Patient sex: M
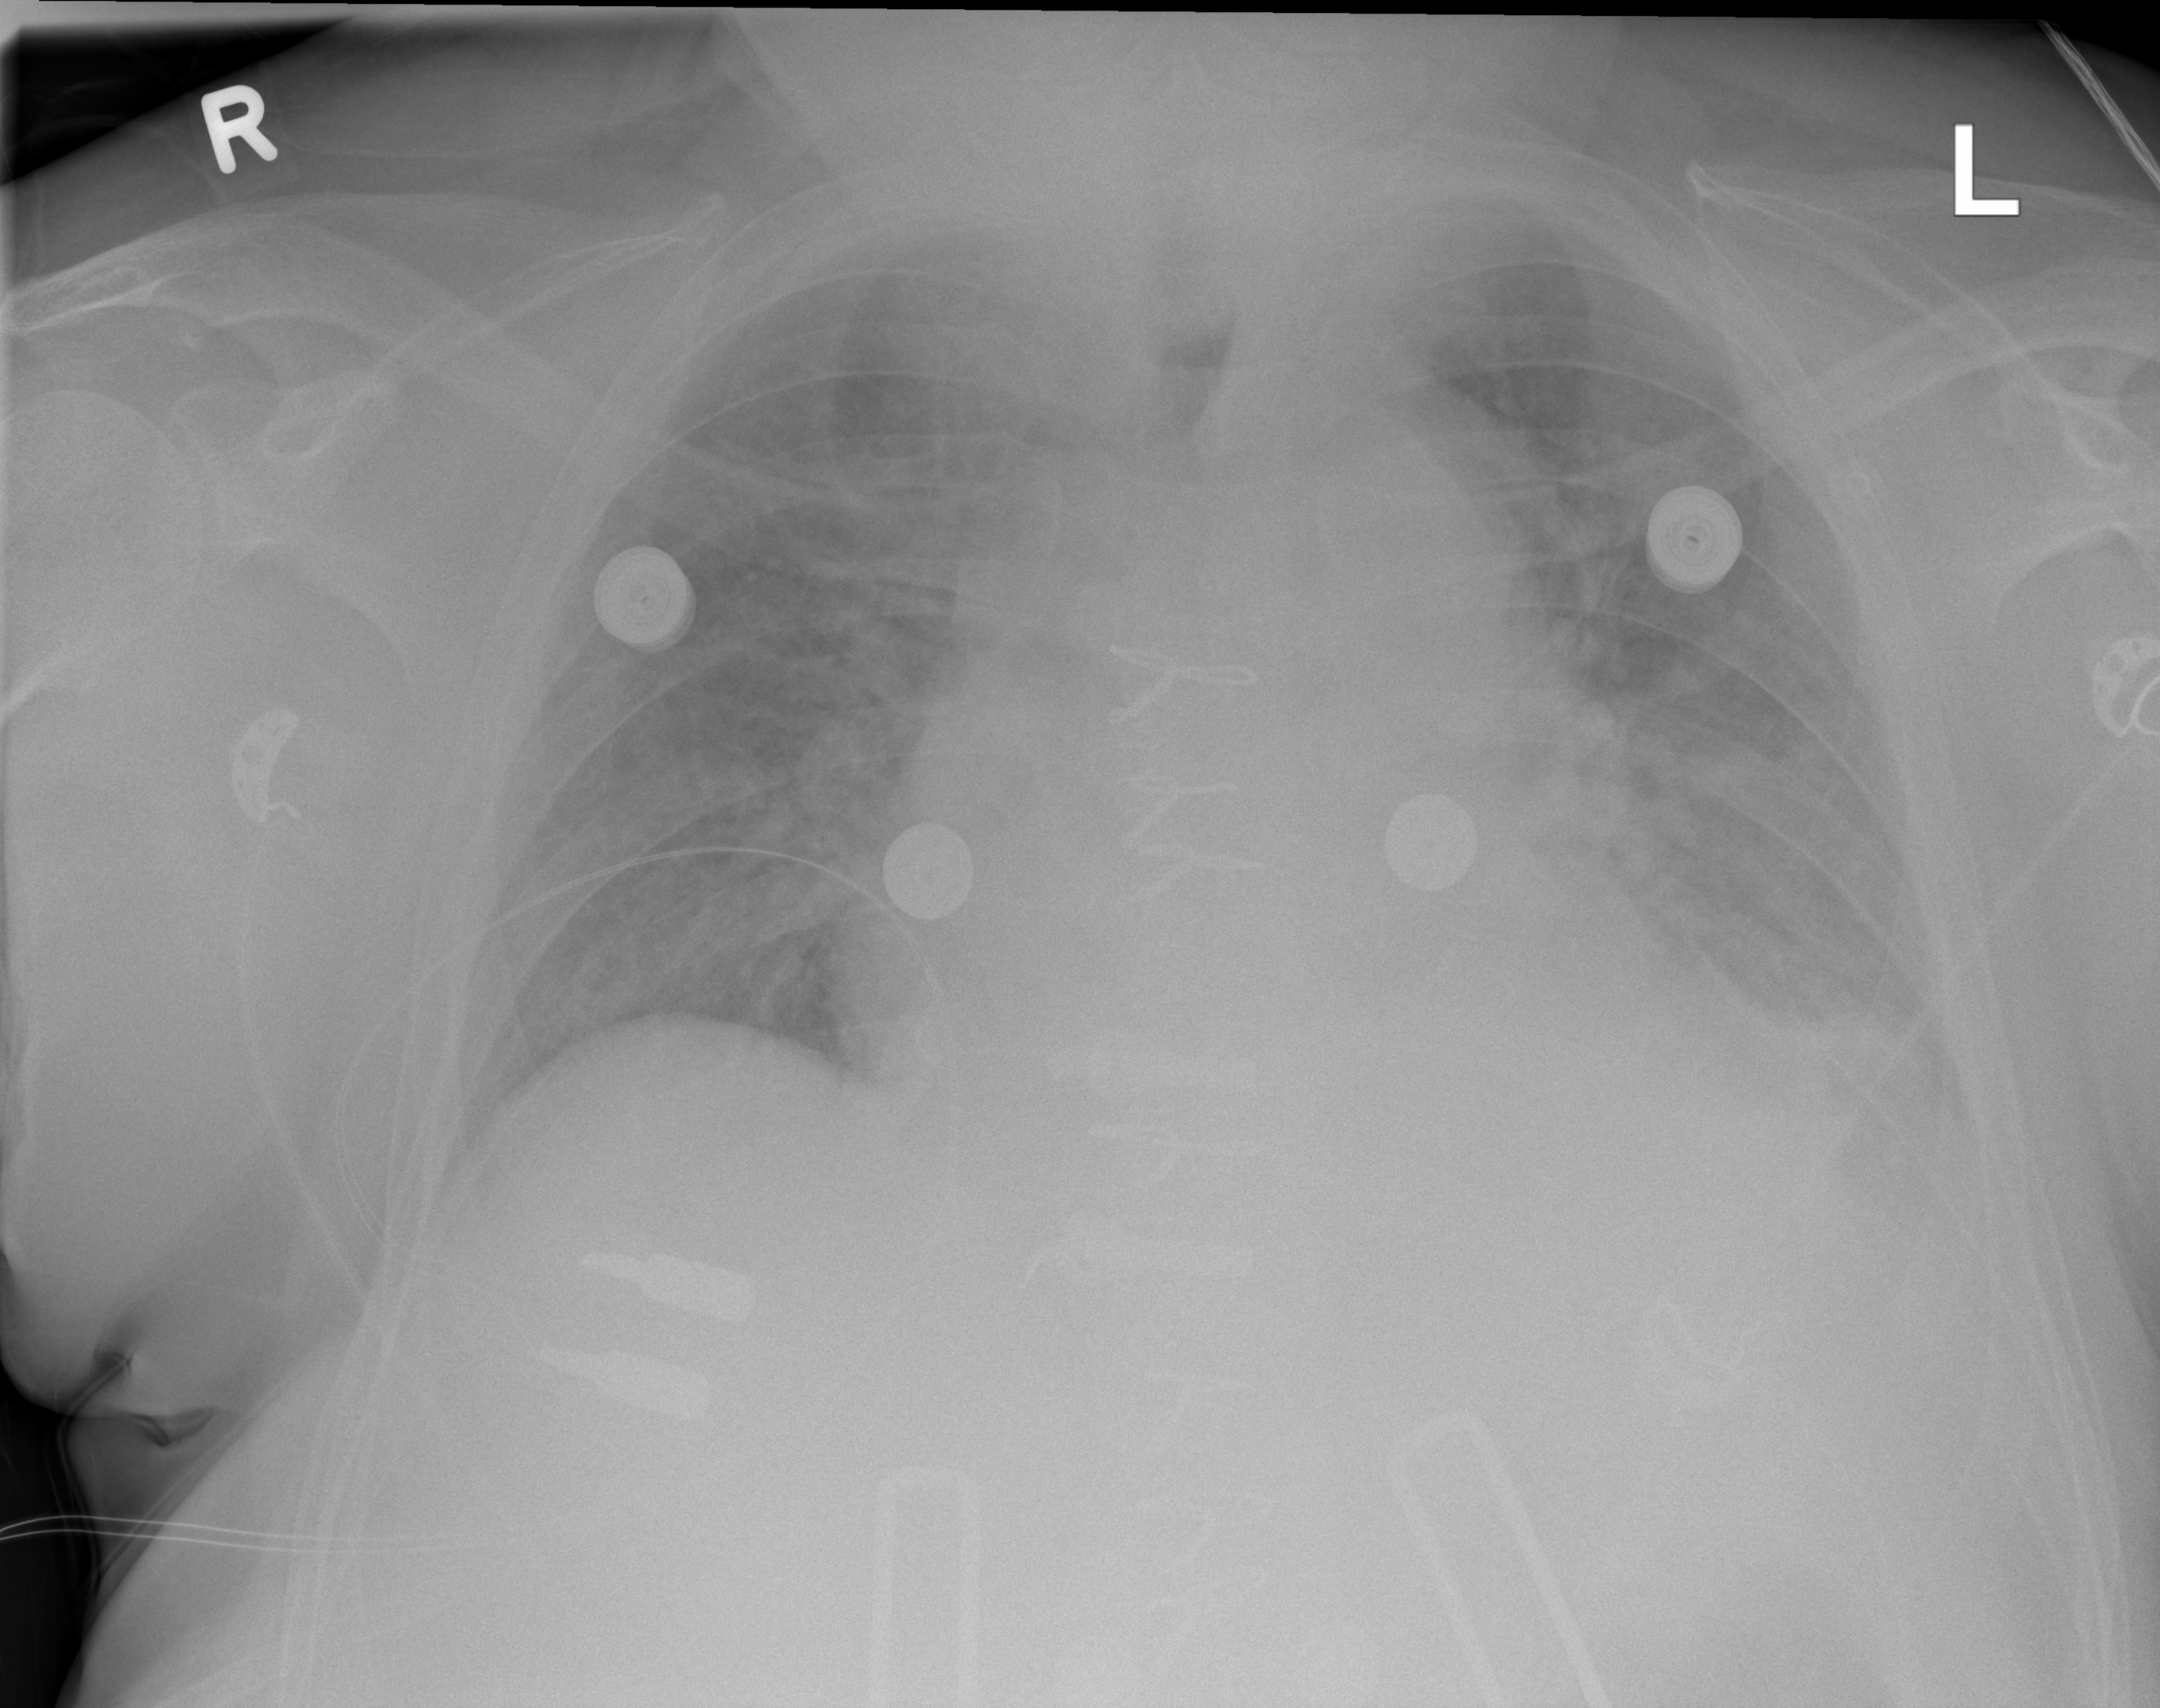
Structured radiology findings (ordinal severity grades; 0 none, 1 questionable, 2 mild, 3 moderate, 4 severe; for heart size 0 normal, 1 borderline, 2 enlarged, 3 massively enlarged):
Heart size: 2
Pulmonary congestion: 2
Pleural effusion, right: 0
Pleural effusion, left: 2
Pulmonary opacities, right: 2
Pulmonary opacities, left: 2
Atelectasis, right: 2
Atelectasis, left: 2